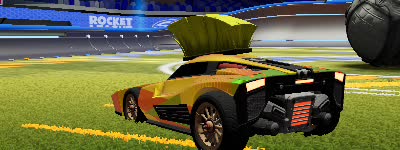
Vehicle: breakout